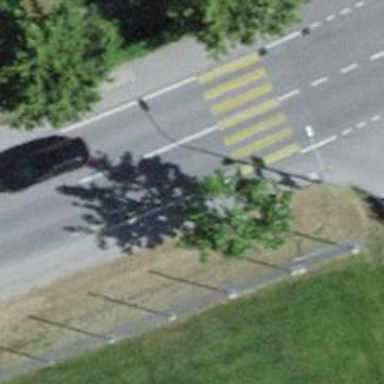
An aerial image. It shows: Bus stop with platform for public transport.